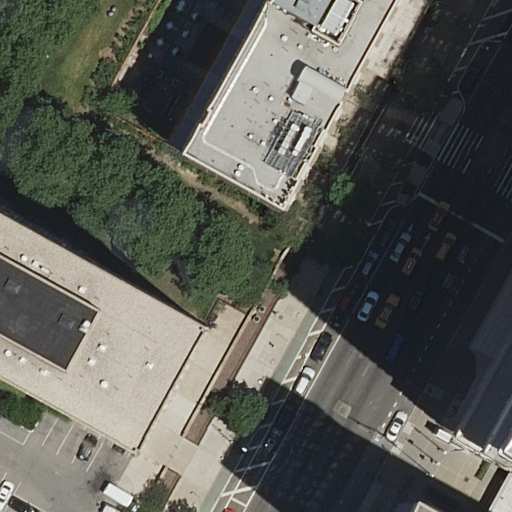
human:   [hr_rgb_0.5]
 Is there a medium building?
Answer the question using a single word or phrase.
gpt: no

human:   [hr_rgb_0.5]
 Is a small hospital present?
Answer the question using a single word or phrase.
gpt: no

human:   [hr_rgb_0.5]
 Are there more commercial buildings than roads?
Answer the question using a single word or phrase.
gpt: no

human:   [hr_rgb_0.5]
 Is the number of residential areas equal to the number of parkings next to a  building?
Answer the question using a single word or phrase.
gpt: yes

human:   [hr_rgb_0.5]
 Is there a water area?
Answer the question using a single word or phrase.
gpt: no

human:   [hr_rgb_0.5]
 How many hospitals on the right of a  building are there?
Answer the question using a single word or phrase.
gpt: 1

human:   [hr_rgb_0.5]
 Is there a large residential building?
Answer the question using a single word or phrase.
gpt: yes

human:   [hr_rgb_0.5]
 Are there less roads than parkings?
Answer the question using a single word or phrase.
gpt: no

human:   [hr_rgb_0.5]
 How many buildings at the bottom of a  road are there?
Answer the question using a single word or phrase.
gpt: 1

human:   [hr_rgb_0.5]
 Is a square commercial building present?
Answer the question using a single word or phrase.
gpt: no

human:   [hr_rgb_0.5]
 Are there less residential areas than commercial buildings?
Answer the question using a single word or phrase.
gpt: no

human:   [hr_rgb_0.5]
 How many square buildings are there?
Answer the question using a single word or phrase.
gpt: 0

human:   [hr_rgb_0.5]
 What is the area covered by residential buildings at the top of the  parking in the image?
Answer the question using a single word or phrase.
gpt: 1097m2

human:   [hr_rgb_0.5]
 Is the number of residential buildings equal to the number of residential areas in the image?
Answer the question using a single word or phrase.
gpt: no

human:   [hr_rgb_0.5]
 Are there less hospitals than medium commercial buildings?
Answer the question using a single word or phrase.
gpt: no

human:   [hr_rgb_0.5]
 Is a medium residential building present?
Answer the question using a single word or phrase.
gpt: no

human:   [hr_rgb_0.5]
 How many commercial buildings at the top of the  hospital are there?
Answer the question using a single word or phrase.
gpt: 0

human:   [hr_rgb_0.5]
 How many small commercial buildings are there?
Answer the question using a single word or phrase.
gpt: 0

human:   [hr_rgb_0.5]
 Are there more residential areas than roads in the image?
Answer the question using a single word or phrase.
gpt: no

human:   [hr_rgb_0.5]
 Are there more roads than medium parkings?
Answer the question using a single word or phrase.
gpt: yes

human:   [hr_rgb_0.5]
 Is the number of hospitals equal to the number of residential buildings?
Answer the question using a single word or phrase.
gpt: no

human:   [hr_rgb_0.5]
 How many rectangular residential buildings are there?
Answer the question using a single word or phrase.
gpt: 3

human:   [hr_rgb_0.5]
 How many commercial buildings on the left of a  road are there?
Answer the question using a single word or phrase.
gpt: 0

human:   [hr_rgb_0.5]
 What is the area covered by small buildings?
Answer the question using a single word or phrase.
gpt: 130m2

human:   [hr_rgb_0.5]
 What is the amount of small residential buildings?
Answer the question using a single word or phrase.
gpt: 2

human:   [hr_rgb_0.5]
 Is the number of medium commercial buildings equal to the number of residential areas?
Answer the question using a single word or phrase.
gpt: no

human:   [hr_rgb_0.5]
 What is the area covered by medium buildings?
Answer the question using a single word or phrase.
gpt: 0m2

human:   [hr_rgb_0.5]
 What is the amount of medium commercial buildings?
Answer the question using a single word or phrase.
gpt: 0

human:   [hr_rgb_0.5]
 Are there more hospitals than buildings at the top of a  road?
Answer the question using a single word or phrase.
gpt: no

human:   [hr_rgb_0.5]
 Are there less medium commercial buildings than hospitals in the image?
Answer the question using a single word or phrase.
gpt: yes

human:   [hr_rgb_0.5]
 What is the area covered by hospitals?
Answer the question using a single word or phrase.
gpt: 9968m2

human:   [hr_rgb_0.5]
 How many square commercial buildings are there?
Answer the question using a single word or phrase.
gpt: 0

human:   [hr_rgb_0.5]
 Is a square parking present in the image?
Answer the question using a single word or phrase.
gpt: no

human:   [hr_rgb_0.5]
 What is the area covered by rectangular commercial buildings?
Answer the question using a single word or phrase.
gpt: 0m2

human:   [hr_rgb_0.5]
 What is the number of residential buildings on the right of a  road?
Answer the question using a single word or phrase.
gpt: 2

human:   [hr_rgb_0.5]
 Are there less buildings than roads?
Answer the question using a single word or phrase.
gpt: no